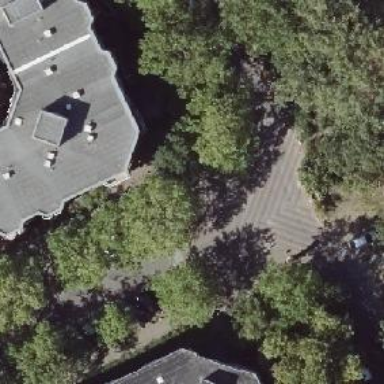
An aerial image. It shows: Unmarked crossing on footway.